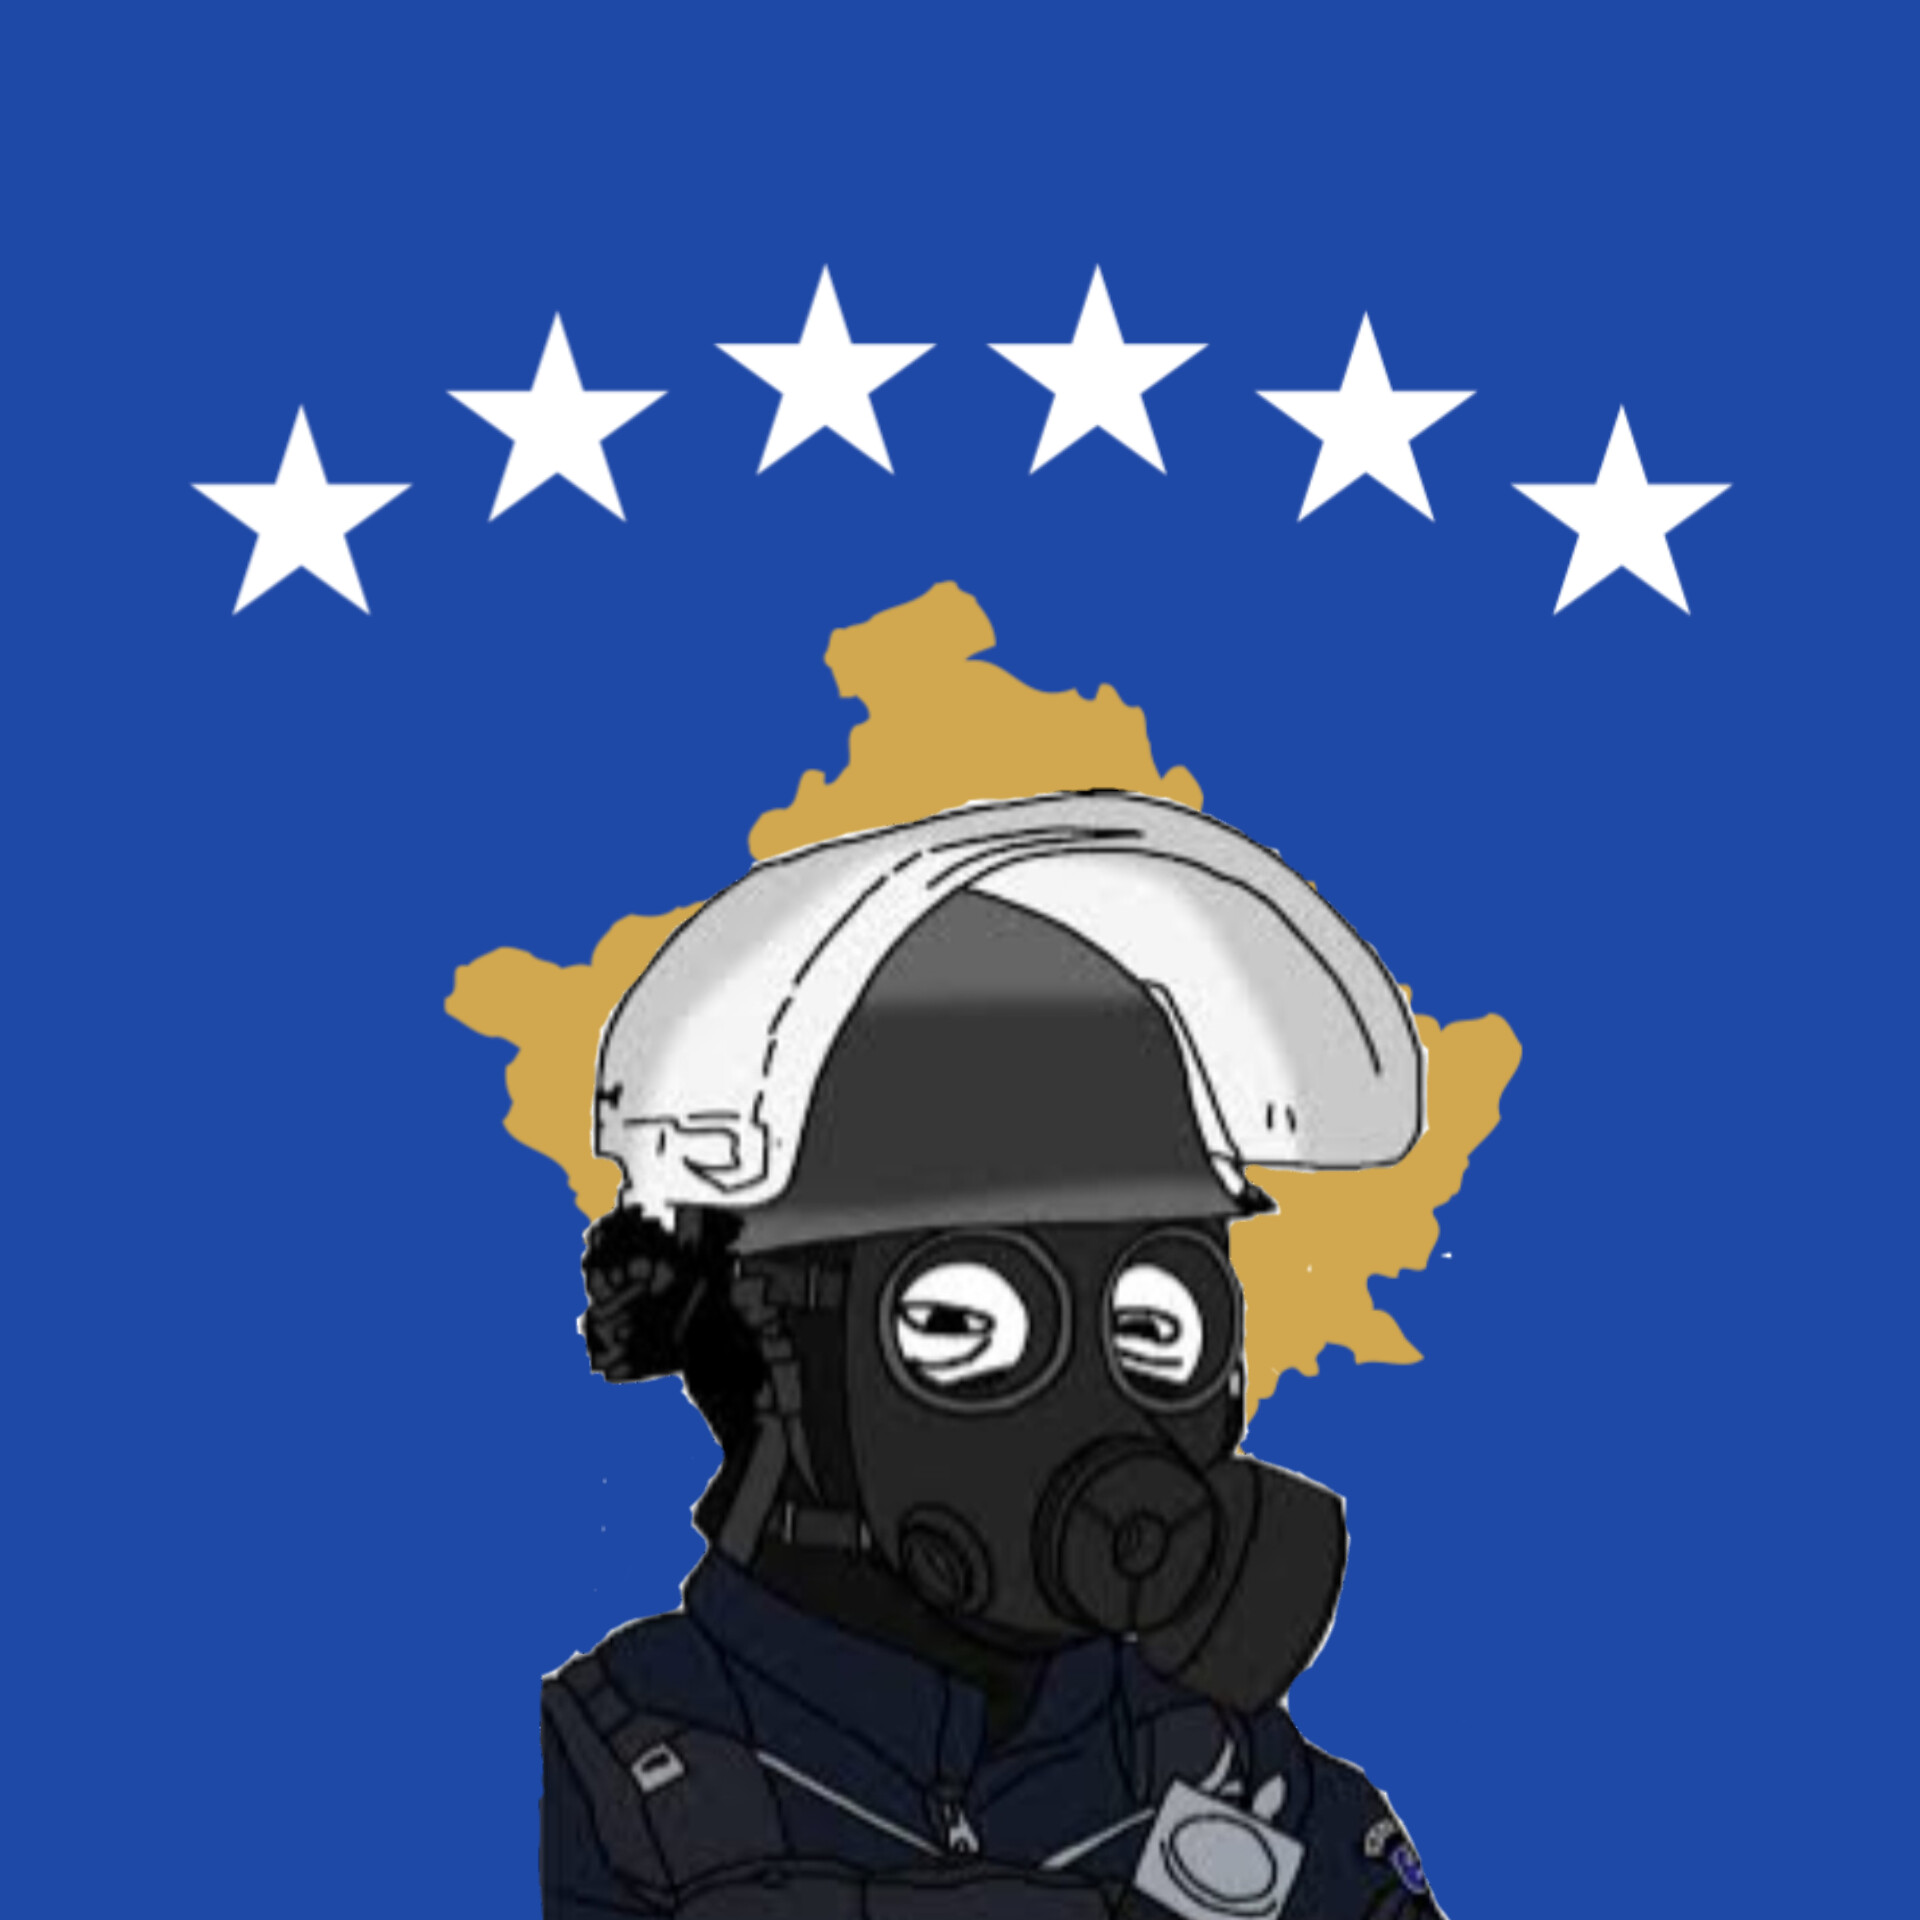
Label: 5_Wojak_with_Background